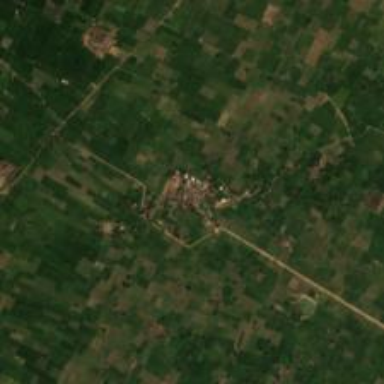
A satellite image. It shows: Village.